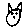
Label: cat